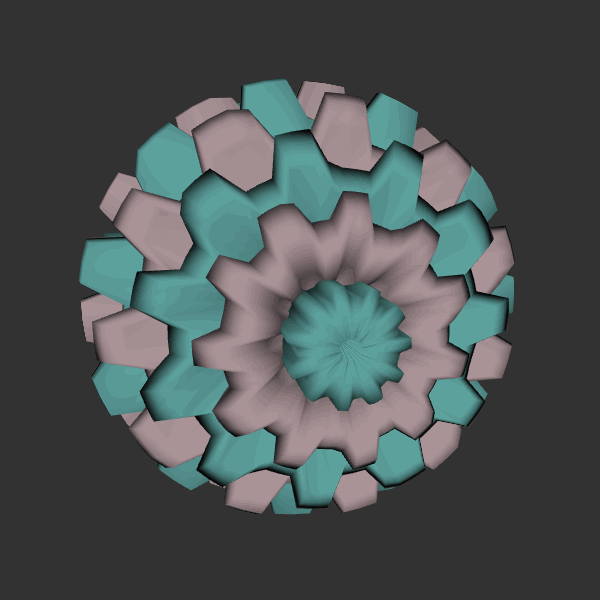
Background: dark